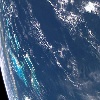
Label: water